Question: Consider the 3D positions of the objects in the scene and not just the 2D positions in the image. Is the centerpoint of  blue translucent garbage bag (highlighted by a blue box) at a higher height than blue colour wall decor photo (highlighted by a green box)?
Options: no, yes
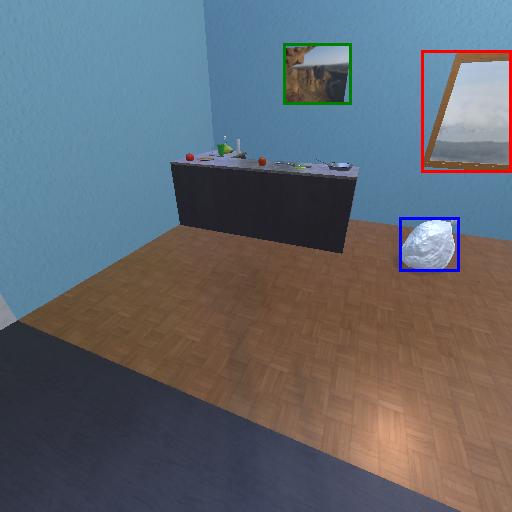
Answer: no